Interaction volume radius: 5 \u00c5
Interaction volume height: 25 \u00c5
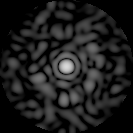
Disorder parameter: 0.8633